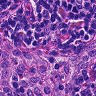
Metastatic tissue present: no